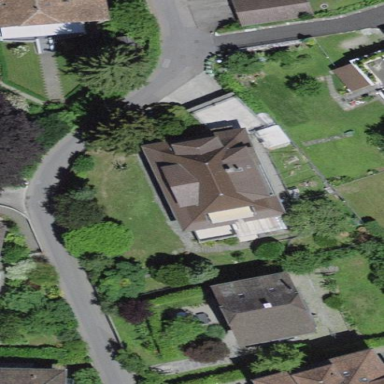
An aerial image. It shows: Detached building with hipped roof shape.